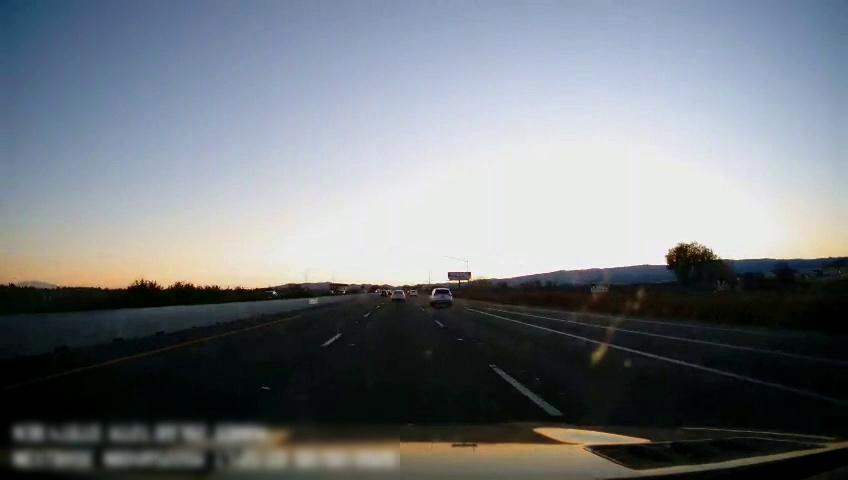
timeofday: Day
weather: Sunny
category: Drivable Space
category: Vehicles | Car
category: Vehicles | SUV
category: Vehicles | Car
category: Lanes | Current Lane
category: Lanes | Current Lane
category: Lanes | Alternate Lane
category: Lanes | Alternate Lane
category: Lanes | Alternate Lane
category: Lanes | Alternate Lane
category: Traffic | Signs
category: Traffic | Signs